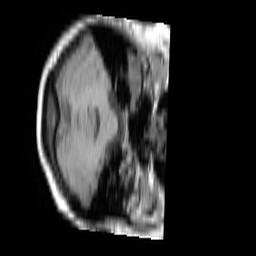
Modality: T1w
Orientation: axial
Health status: ill
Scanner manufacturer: siemens
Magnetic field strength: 3 T
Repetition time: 0.4 s
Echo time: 0.00272 s